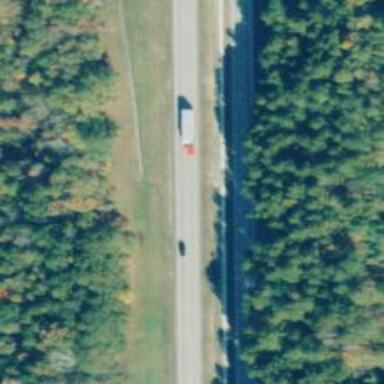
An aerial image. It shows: Asphalt road designated as trunk highway.